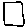
Label: square